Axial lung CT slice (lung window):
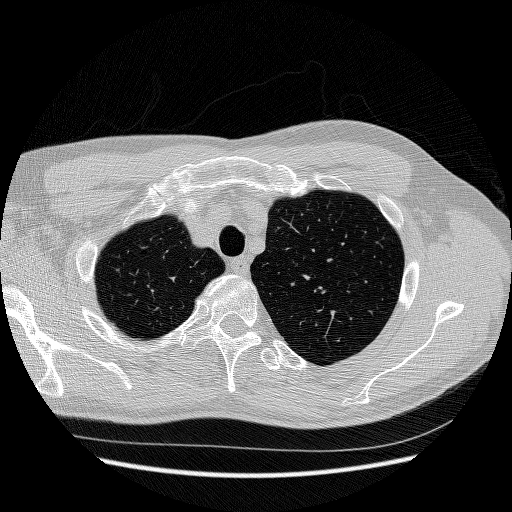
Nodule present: no